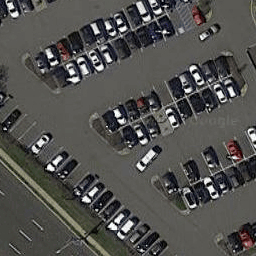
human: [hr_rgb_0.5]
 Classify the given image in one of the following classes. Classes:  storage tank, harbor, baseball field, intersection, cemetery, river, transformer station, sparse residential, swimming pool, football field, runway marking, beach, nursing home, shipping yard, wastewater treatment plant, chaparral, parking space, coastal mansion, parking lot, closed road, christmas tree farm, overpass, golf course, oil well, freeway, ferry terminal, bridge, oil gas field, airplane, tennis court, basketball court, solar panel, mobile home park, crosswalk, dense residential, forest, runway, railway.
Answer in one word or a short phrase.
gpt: parking lot